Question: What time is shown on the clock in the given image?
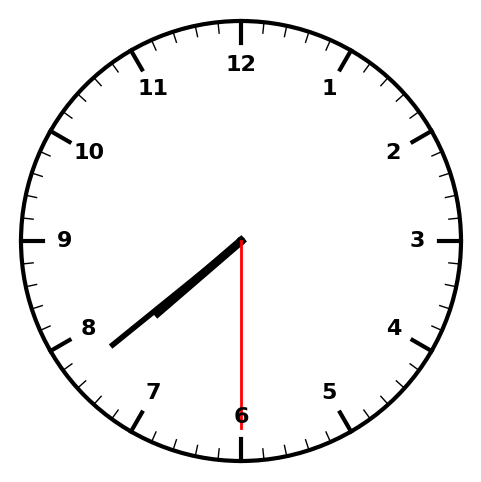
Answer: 07:38:30